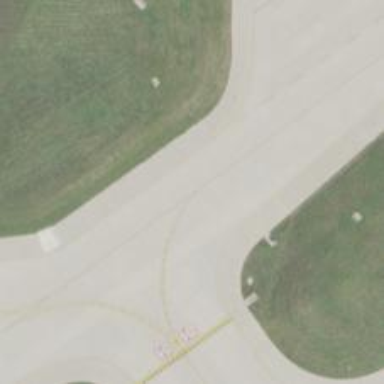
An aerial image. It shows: View of taxiway at the airport.